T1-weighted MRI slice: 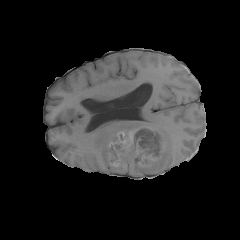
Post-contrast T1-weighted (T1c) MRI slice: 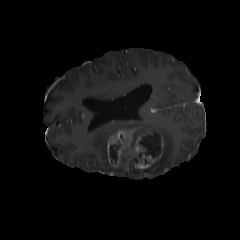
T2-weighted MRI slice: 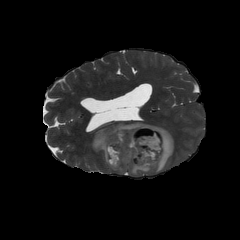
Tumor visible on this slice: yes